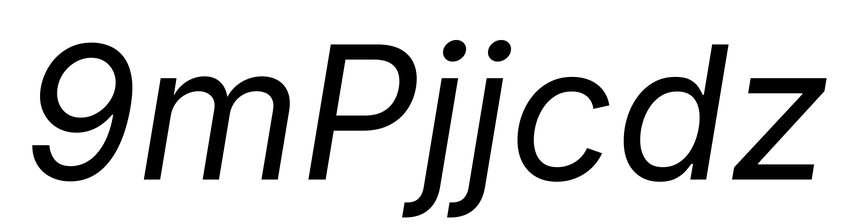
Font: Inter-Italic_Italic